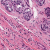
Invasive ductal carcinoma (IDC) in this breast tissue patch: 0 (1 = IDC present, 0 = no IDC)